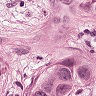
Metastatic tissue present: yes